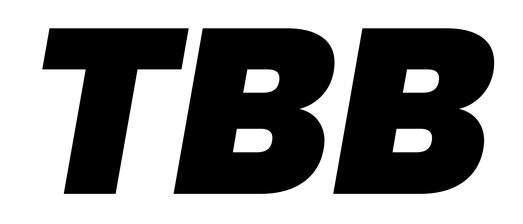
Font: Poppins-BlackItalic